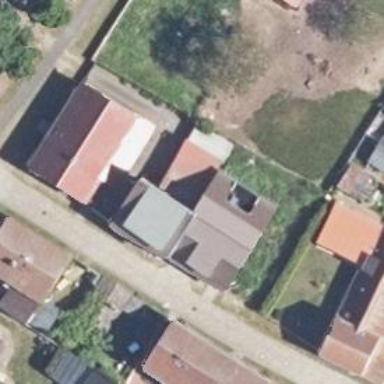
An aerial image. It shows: Detached building.